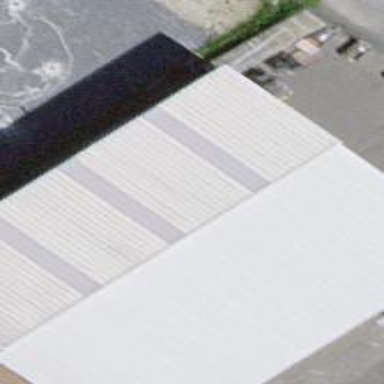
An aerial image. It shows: Industrial building.